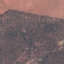
Label: PermanentCrop